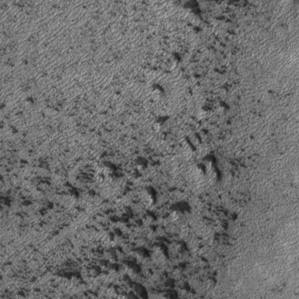
Label: frost